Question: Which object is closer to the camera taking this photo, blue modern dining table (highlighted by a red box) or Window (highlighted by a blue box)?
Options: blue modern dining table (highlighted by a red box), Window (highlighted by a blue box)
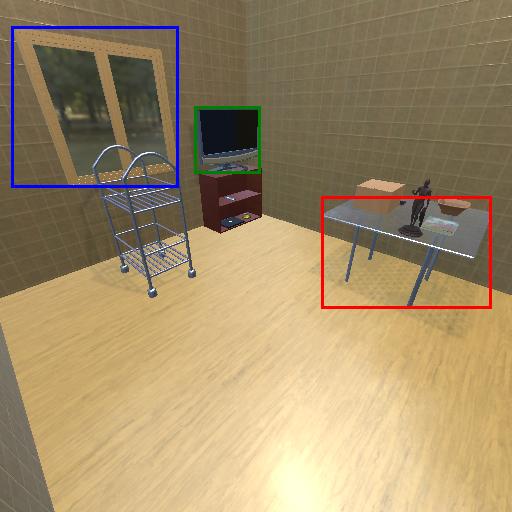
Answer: blue modern dining table (highlighted by a red box)